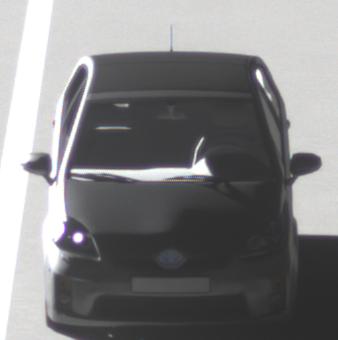
Make: Toyota
Model: Prius 1.5 Hybrid
Detailed model: Prius (HW2)
Model produced from: 2006/03
Model produced until: 2009/06
Doors: 5
Color: gray
Road condition: dry road
Daytime: morning or afternoon
Contrast: high contrast